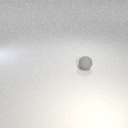
small gray rubber sphere